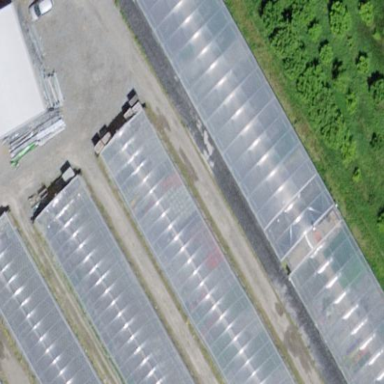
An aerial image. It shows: Greenhouse used for horticulture.